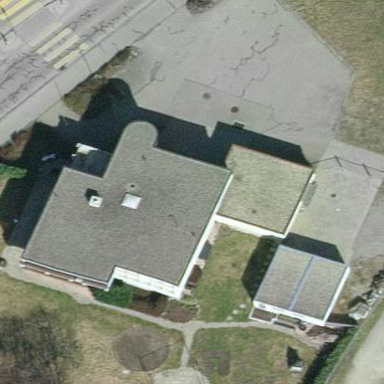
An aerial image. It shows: Detached building with grey roof.